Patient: sex F, age 33
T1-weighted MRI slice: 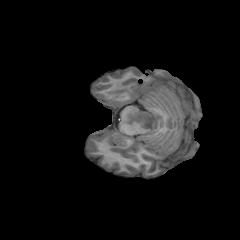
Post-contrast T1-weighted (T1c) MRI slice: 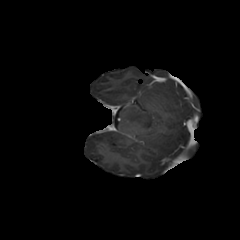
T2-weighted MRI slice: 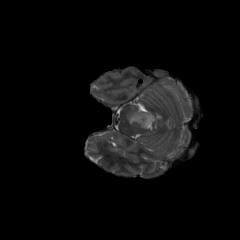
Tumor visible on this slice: yes
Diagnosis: Glioblastoma, IDH-wildtype
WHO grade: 4